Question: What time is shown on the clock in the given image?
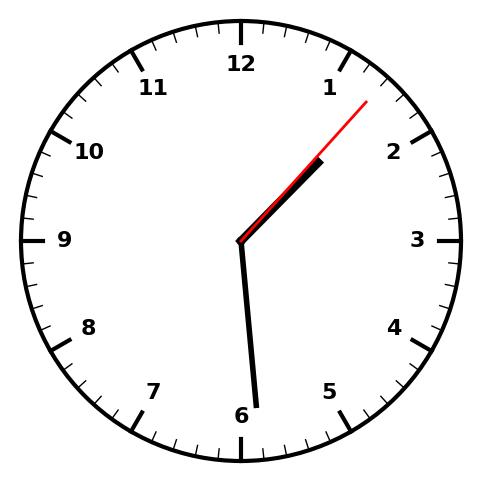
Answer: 01:29:07